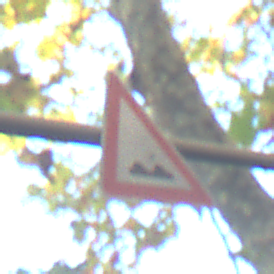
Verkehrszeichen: UnebeneFahrbahn
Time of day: Midday
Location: Outdoor (Urban)
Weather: Clear
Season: NotSpecified
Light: Natural